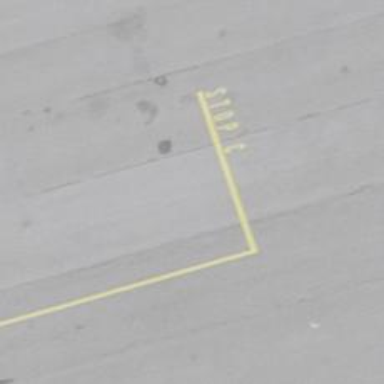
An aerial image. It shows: Airport parking position.